Interaction volume radius: 10 \u00c5
Interaction volume height: 30 \u00c5
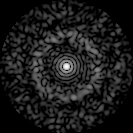
Disorder parameter: 0.8129